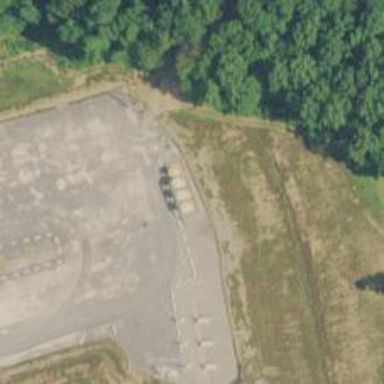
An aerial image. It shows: Storage tank that is man-made.